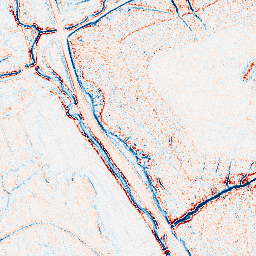
Category: edge_preserving
Decomposition family: anisotropic_diffusion
Decomposition parameters: iterations: 5
kappa: 10
gamma: 0.15
Upsampling method: fft_zeropad
Upsampling parameters: scale: 2
Upsampling scale: 2